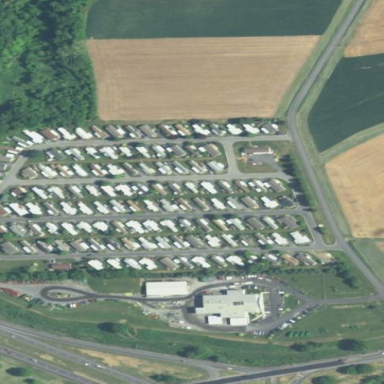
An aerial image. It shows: Residential area known as trailer park.